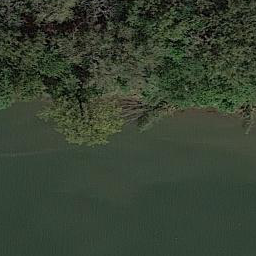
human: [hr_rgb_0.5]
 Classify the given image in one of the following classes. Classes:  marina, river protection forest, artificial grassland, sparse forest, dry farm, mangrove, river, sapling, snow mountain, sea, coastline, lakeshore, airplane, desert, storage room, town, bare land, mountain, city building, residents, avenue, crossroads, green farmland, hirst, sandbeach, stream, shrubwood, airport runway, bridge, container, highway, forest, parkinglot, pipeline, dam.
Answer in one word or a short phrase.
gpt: river protection forest